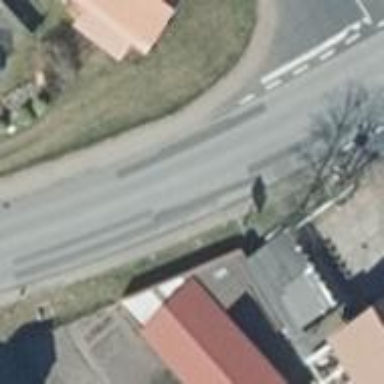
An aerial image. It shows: Road crossing with traffic signals.